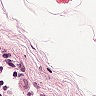
Metastatic tissue present: no